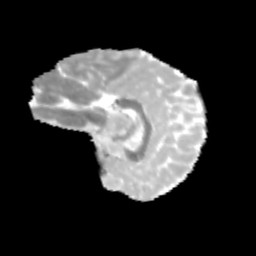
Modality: MD
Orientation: sagittal
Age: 9
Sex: female
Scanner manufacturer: siemens
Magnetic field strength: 3 T
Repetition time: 3.8 s
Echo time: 0.07 s